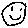
Label: smiley face